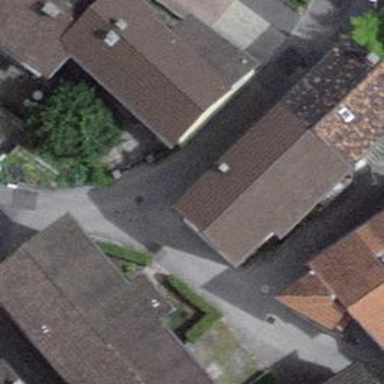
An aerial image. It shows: Residential road.